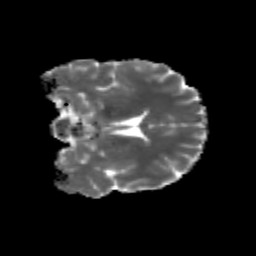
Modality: MD
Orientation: coronal
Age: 23
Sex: female
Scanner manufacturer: siemens
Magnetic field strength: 3 T
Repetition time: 3.5 s
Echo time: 0.113 s